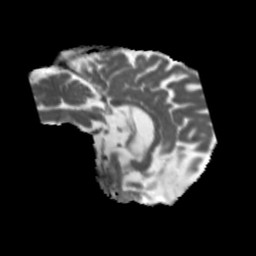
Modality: MD
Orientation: sagittal
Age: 68
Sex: male
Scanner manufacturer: siemens
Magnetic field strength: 3 T
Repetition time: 5.47 s
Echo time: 0.0854 s